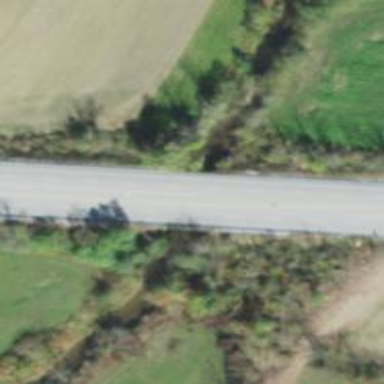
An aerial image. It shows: Primary highway bridge with asphalt surface. It is also classified as expressway.